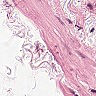
Metastatic tissue present: no